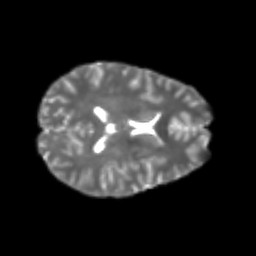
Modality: T2w
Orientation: axial
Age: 24
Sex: female
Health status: healthy
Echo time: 0.074 s